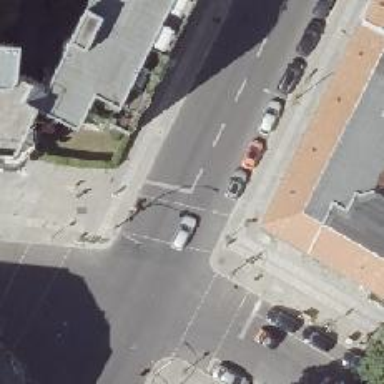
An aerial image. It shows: Road with traffic signals.